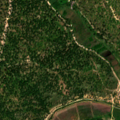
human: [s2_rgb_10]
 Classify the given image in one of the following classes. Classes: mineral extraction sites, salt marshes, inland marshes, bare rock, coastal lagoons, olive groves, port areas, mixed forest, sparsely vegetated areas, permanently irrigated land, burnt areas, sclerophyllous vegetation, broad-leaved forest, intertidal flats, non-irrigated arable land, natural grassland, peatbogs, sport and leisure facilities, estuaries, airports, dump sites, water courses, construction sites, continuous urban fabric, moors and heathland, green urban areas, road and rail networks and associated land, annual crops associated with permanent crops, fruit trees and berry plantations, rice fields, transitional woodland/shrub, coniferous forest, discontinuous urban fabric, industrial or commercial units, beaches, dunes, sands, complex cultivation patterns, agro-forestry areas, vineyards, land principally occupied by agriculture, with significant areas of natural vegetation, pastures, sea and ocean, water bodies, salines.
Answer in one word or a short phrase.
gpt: continuous urban fabric